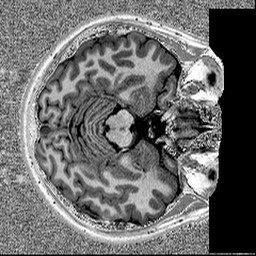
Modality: MP2RAGE
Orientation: axial
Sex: male